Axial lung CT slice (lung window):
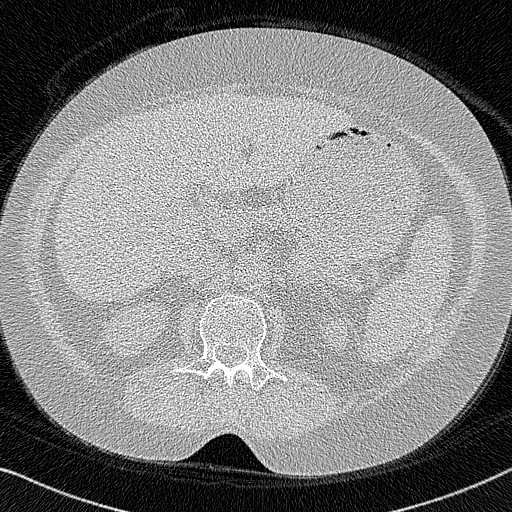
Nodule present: no